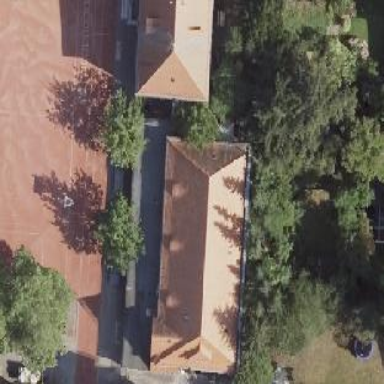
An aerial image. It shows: School building.